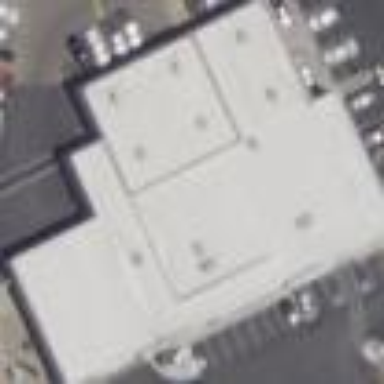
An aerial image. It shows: Building that houses car shop.